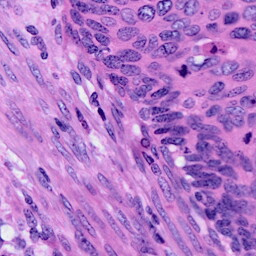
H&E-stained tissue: Cervix